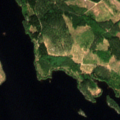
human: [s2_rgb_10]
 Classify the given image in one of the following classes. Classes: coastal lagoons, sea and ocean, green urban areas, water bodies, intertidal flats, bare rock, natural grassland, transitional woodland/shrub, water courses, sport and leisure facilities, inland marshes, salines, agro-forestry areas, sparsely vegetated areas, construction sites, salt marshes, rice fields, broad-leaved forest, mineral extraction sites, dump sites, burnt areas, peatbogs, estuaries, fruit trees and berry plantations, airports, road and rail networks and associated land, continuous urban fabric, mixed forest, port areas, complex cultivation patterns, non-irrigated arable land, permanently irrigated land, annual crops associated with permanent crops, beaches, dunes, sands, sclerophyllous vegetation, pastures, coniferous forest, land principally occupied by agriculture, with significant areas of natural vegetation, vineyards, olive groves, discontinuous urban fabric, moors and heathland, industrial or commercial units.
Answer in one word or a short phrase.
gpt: coniferous forest, mixed forest, water bodies